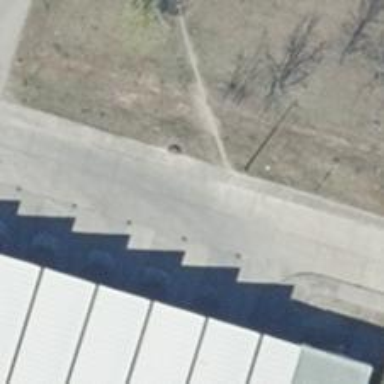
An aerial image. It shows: Alley with concrete plate surface.